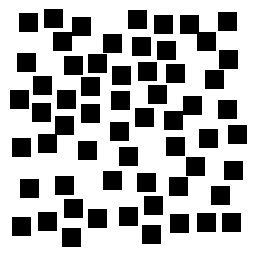
Squares: 60
Triangles: 0
Stars: 0
Total shapes: 60